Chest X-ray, PA view. Patient: 42 years old, sex M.
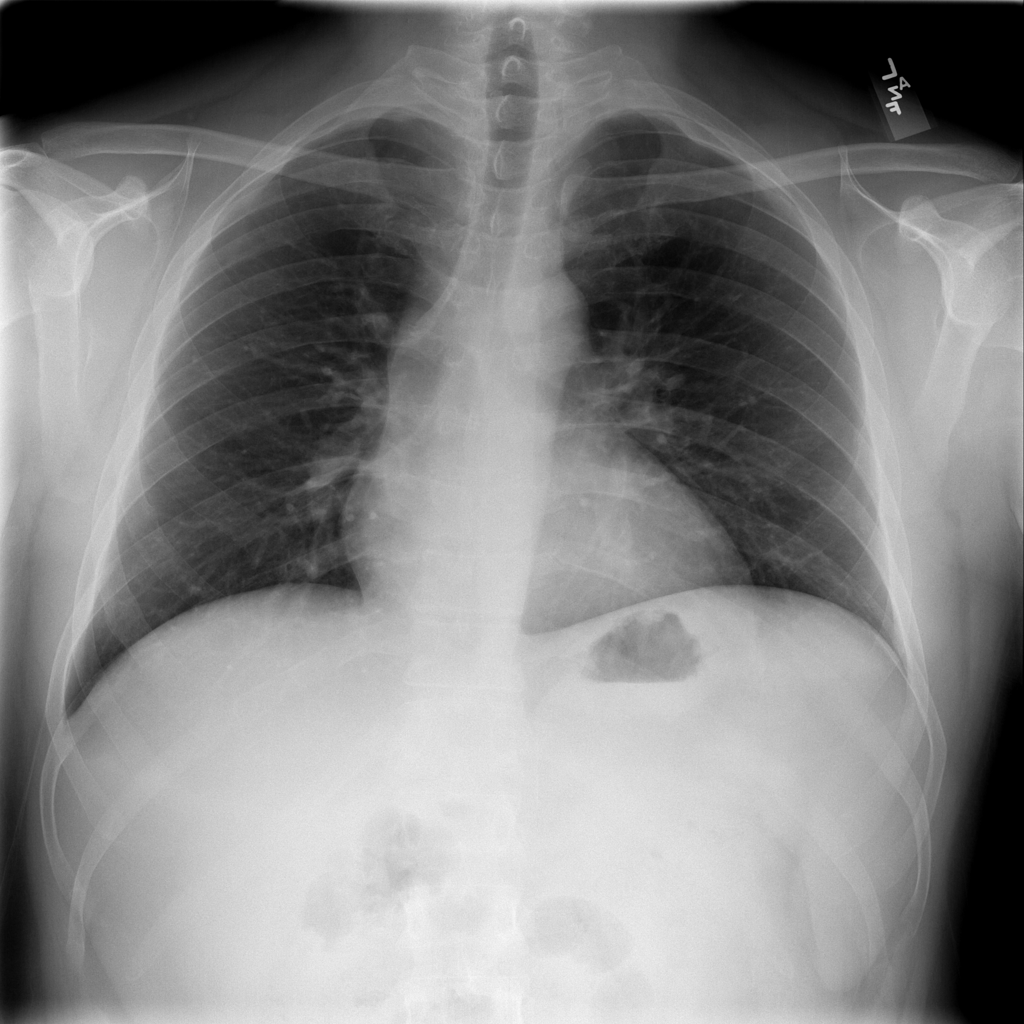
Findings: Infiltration